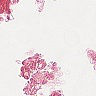
Metastatic tissue present: no